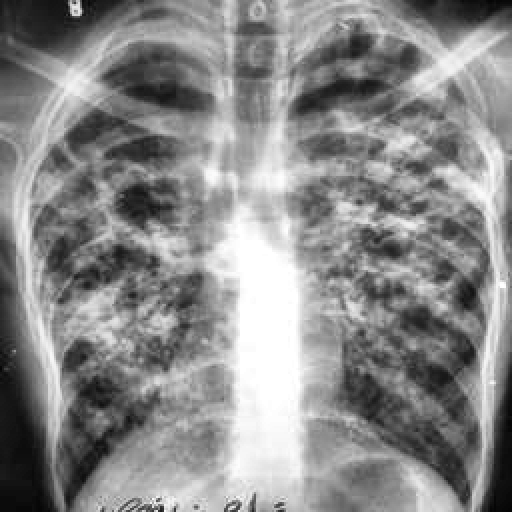
Finding: TUBERCULOSIS